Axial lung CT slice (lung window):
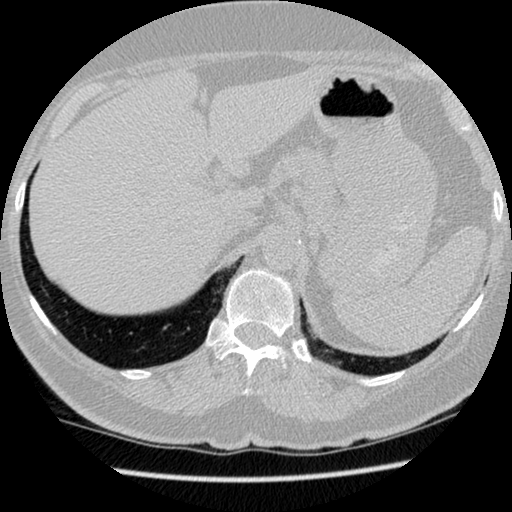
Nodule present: no